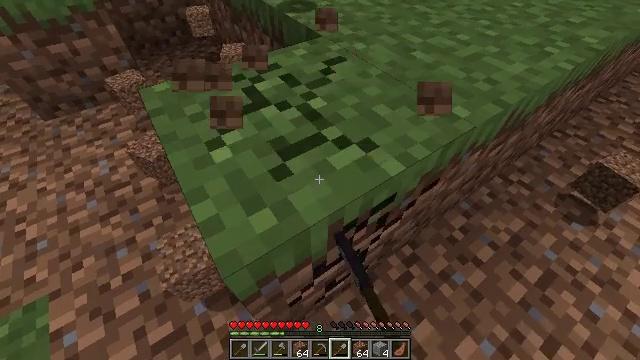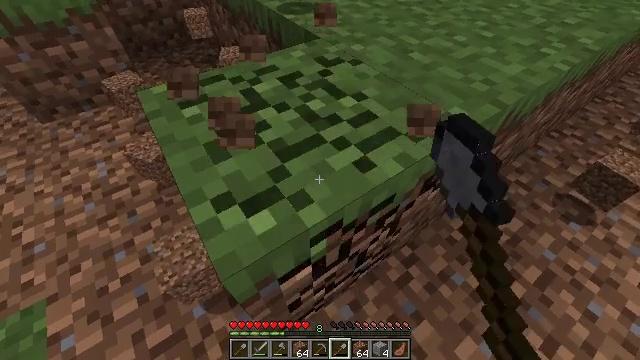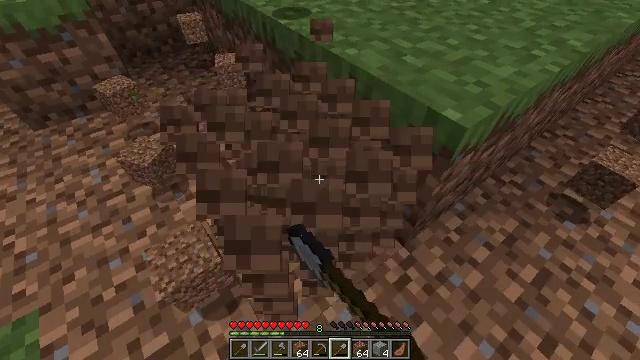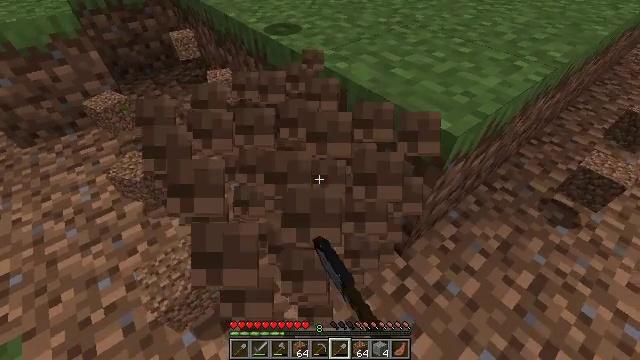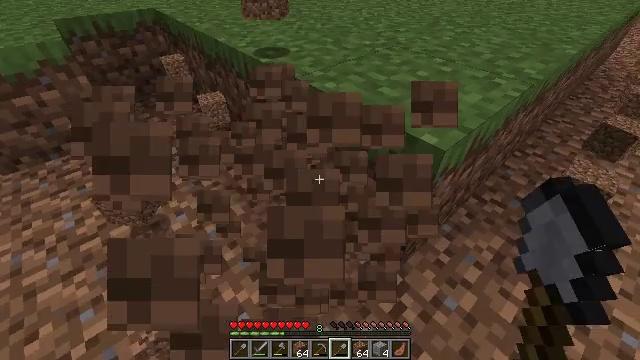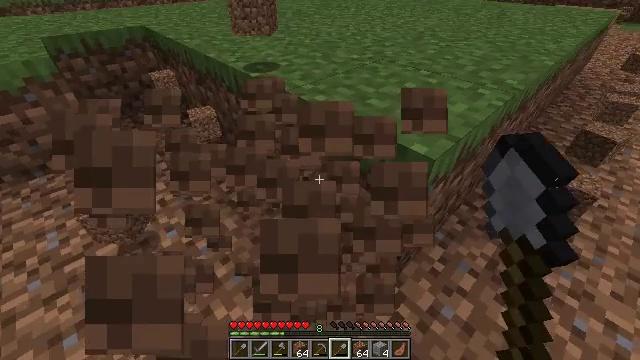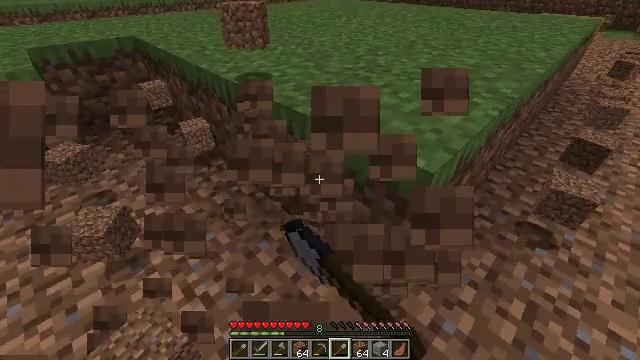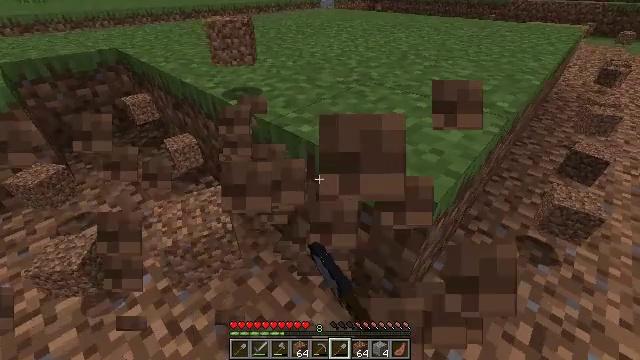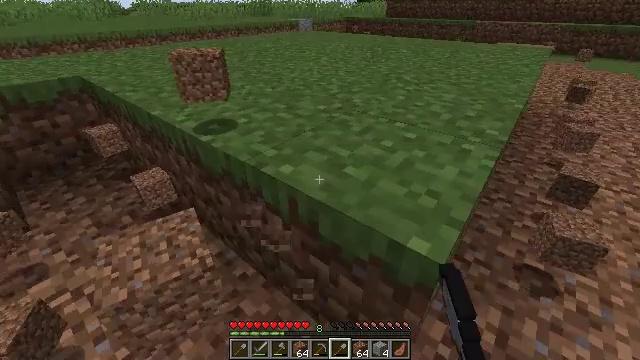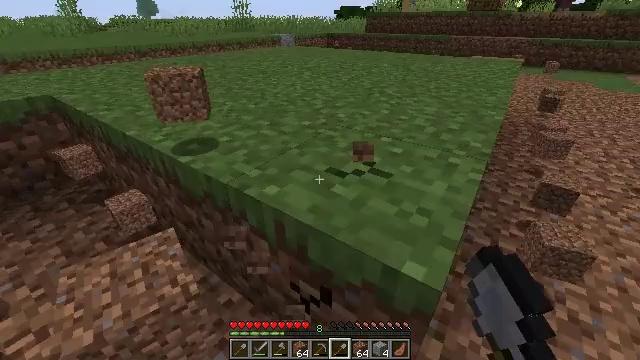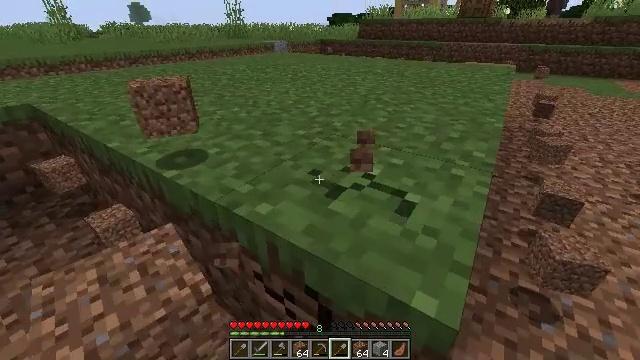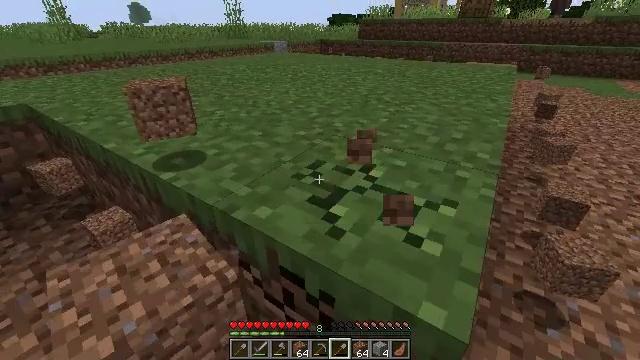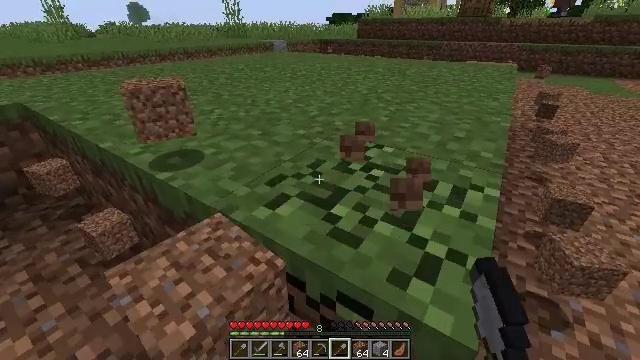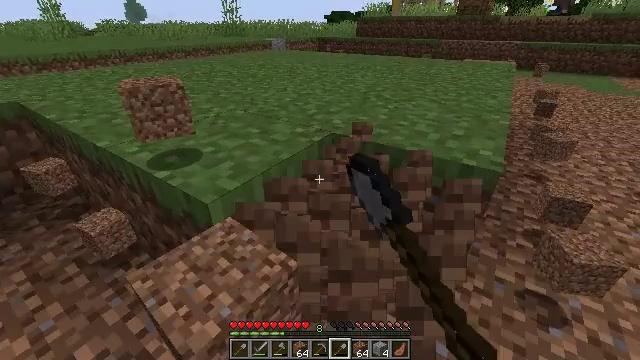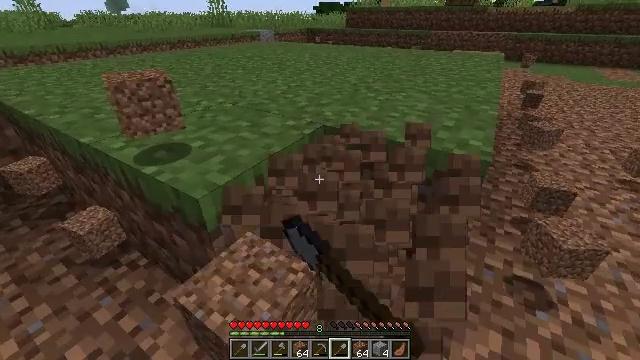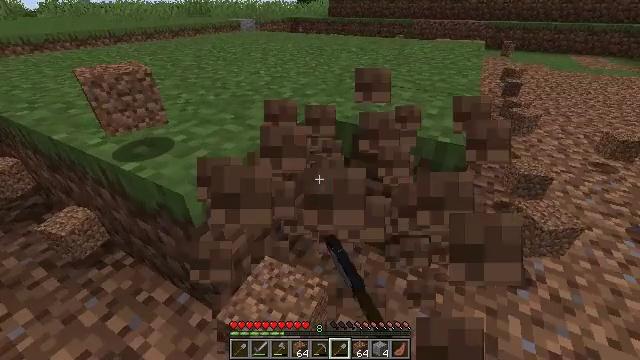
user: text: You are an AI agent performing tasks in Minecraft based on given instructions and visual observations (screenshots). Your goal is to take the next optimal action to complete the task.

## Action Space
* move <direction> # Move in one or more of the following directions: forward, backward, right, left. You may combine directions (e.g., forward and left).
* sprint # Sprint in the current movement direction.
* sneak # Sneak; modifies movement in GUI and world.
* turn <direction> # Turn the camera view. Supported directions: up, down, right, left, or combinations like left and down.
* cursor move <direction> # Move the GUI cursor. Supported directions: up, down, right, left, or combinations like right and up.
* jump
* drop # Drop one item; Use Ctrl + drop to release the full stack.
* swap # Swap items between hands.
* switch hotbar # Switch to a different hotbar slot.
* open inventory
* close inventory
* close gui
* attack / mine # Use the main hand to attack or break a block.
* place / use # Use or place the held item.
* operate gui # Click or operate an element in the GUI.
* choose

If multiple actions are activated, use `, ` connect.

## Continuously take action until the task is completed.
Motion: motion action
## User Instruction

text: Harvest grass block to clear the area.
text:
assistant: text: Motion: attack / mine
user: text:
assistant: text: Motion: turn right, attack / mine
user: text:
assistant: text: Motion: turn right and up, attack / mine
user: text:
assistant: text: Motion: turn right and up, attack / mine
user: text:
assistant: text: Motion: turn right and up, attack / mine
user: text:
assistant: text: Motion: move forward, turn right and up, attack / mine
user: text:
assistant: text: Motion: move forward, turn right and up, attack / mine
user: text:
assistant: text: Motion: move forward, turn right and up, attack / mine
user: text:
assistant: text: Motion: turn right and up, attack / mine
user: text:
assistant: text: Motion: turn right and up, attack / mine
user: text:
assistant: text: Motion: attack / mine
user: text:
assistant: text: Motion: attack / mine
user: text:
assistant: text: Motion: attack / mine
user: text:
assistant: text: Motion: turn right and down, attack / mine
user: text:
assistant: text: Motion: turn right and down, attack / mine
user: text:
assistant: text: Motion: turn right, attack / mine
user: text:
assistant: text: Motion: attack / mine
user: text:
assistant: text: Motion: turn right, attack / mine
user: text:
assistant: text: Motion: turn right and up, attack / mine
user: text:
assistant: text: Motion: turn right and up, attack / mine
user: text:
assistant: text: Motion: turn right and up, attack / mine
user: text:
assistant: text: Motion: turn right and up, attack / mine
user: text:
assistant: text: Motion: turn up, attack / mine
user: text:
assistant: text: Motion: attack / mine
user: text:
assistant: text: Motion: move forward, attack / mine
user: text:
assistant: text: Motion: move forward, attack / mine
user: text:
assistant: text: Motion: move forward, attack / mine
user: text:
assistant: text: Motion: move forward, attack / mine
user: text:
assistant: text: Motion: attack / mine
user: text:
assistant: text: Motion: attack / mine